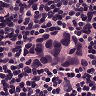
Metastatic tissue present: yes